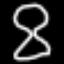
Label: hourglass